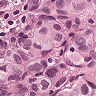
Metastatic tissue present: yes